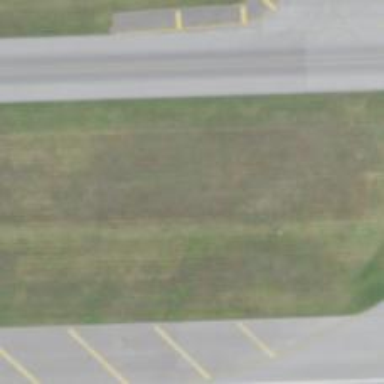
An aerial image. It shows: View of taxiway at the airport.